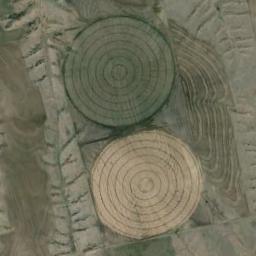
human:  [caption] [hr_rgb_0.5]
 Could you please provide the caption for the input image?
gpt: Two light green and tan circular fields .

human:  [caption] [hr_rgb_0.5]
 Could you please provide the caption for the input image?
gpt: A green circular farmland and a khaki circular farmland are surrounded by wasteland and some churches are in the wasteland .

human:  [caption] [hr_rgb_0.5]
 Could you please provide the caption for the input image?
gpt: There are round fields in different areas .

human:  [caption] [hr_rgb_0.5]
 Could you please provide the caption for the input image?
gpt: There are some bare circle farmland in the bare land .

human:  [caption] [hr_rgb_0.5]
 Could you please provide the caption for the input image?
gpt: There are two circular farmlands of the same size side by side .